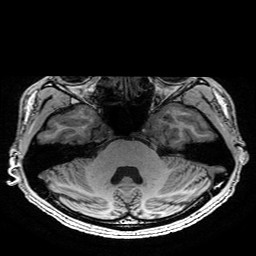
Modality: T1w
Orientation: coronal
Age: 22
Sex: male
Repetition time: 0.0077 s
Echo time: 0.0034 s